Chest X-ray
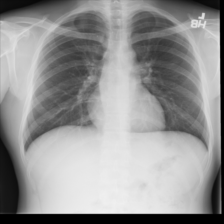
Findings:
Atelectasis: negative
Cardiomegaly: negative
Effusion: negative
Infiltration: negative
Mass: negative
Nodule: negative
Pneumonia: negative
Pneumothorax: negative
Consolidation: negative
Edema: negative
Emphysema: negative
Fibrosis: negative
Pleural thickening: negative
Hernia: negative